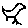
Label: bird